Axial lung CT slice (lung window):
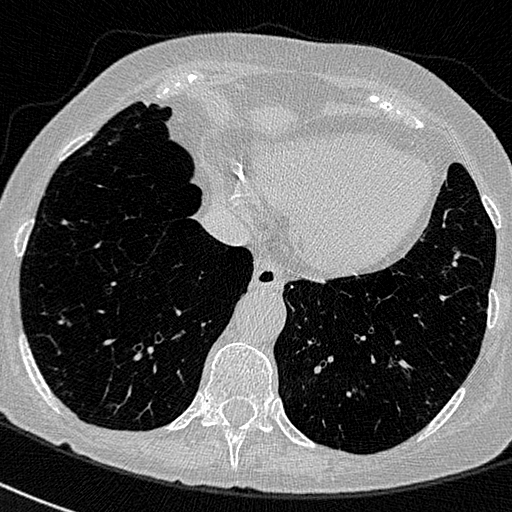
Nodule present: no